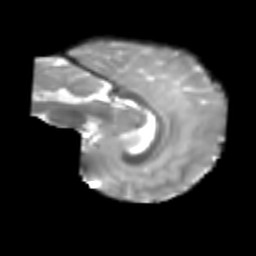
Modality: T2w
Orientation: sagittal
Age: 5
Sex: female
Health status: healthy